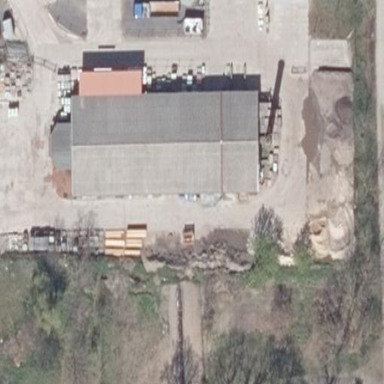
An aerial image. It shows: Industrial building.